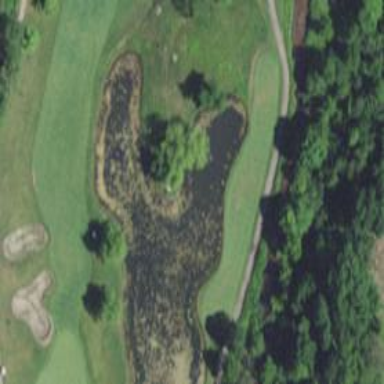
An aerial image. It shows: Picturesque scene of golf course with lateral water hazard.